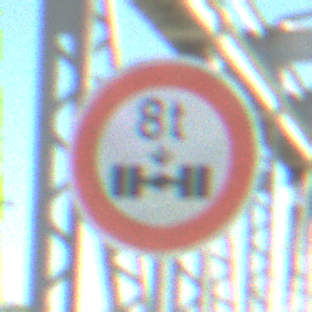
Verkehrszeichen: TatsaechlicheAchslast
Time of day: MorningAfternoon
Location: Outdoor (Special)
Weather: Clear
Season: NotSpecified
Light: Natural